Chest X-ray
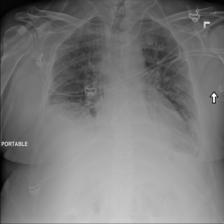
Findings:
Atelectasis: negative
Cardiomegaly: negative
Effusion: negative
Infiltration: negative
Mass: negative
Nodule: negative
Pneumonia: negative
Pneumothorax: negative
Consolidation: negative
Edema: negative
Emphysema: negative
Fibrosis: negative
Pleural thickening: negative
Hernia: negative